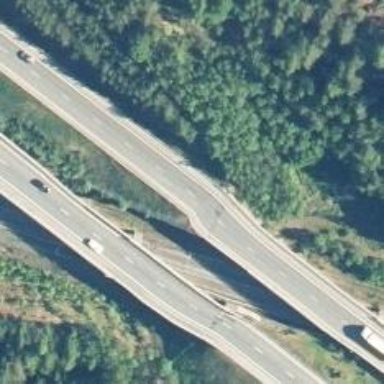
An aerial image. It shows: Asphalt bridge over motorway.